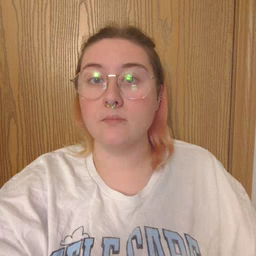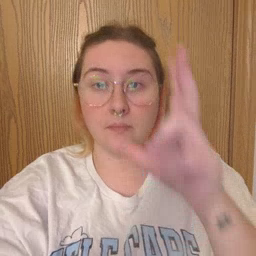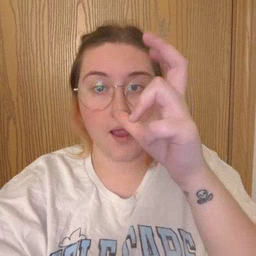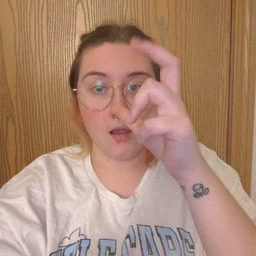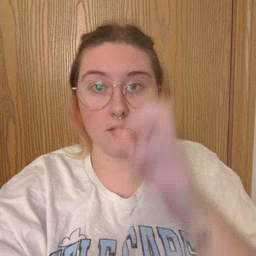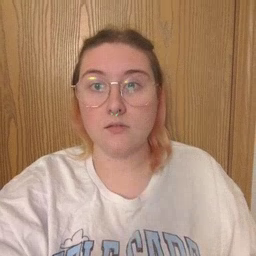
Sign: bug